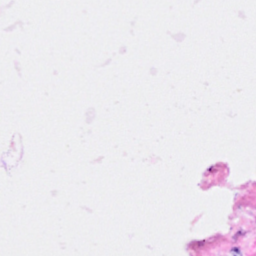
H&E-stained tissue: Breast